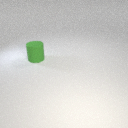
large green rubber cylinder